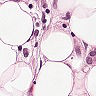
Metastatic tissue present: yes